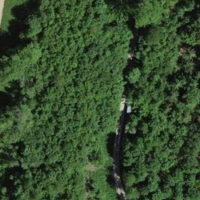
EUNIS habitat code: 25
Species observed at this site:
Corvus corone
Cyanistes caeruleus
Passer domesticus
Fringilla coelebs
Buteo buteo
Sylvia atricapilla
Turdus merula
Columba palumbus
Phylloscopus collybita
Parus major
Phoenicurus ochruros
Garrulus glandarius
Oriolus oriolus
Ciconia ciconia
Accipiter nisus
Delichon urbicum